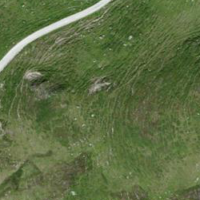
EUNIS habitat code: 26
Species observed at this site:
Dactylorhiza majalis